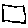
Label: square